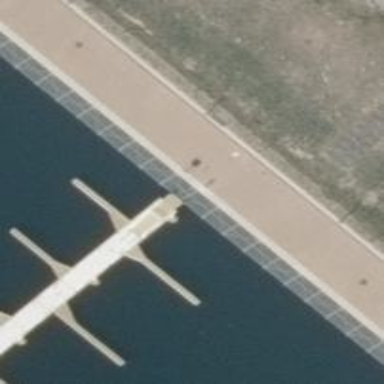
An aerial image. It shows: Man-made pier.